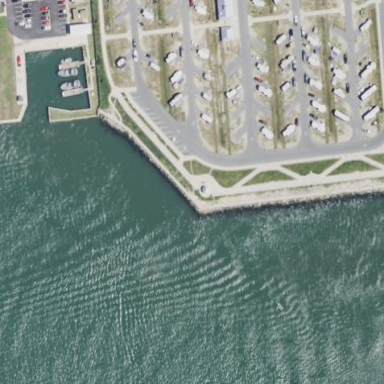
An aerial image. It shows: Breakwater made of rock.